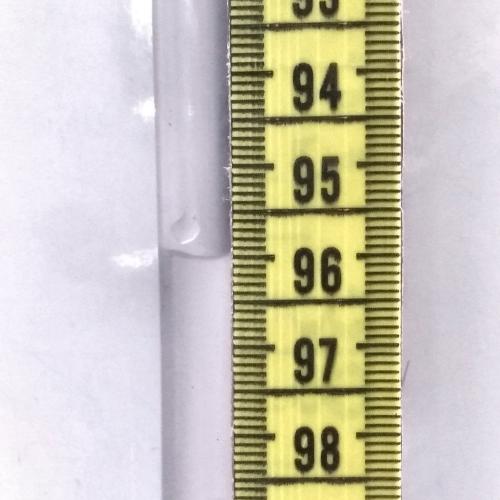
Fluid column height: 96.0 cm